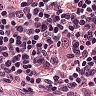
Metastatic tissue present: no